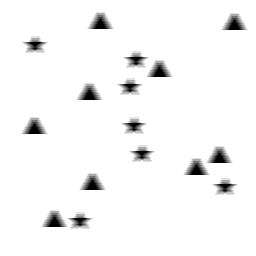
Squares: 0
Triangles: 9
Stars: 7
Total shapes: 16